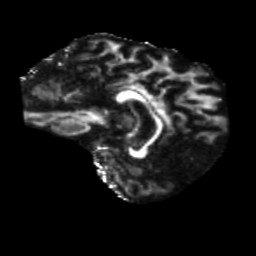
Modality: FA
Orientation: sagittal
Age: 54
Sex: male
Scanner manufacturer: siemens
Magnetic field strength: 3 T
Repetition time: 5.25 s
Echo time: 0.08 s